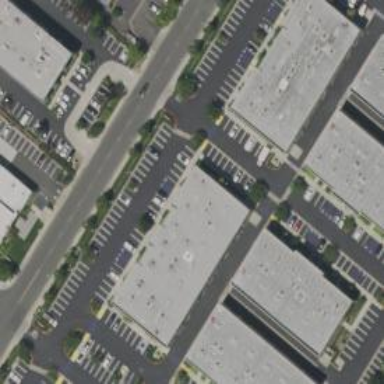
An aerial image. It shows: Commercial building.